Question: I am learning machine learning and I don't have much coding experience. While trying to understand 3d arrays, I was instructed to visualise a 2x4x3 array to be:

But when I create a random array with the same shape using:
'''
X = np.random.randint(10, size=(2, 4, 3))
print(X)
'''
the output is
'''
[[[6 1 0]
[6 6 5]
[2 7 0]
[5 4 3]]
[[7 8 2]
[9 1 2]
[2 0 1]
[8 0 9]]]
'''
This looks like 4x3x2 to me.
Am I wrong in understanding 2x4x3 as the image given above? Why is python printing 3d arrays like this? And finally if my mental visualisation is correct, how are the generated random values arranged in the image?
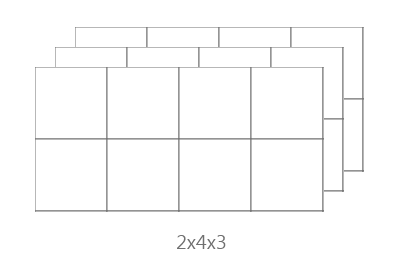
Answer: MATLAB/Octave does display this 3d array as 3 blocks of (2,4) matrices
'''
>> reshape(1:24,2, 4, 3)
ans =
ans(:,:,1) =
1 3 5 7
2 4 6 8
ans(:,:,2) =
9 11 13 15
10 12 14 16
ans(:,:,3) =
17 19 21 23
18 20 22 24
'''
But here the trailing dimension is the outermost. This called column major or Fortran convention. Notice how the values increase, going down the column.
But in numpy the leading dimension is outer most. Values increase across the rows. This is a row-major or C ordering
'''
In [22]: np.arange(1,25).reshape(2,4,3)
Out[22]:
array([[[ 1, 2, 3],
[ 4, 5, 6],
[ 7, 8, 9],
[10, 11, 12]],
[[13, 14, 15],
[16, 17, 18],
[19, 20, 21],
[22, 23, 24]]])
'''
This dimension ordering matches the nesting in the list equivalent:
'''
In [24]: np.arange(1,25).reshape(2,4,3).tolist()
Out[24]:
[[[1, 2, 3], [4, 5, 6], [7, 8, 9], [10, 11, 12]],
[[13, 14, 15], [16, 17, 18], [19, 20, 21], [22, 23, 24]]]
'''
The meaning of the dimensions comes from the application and user, not from Python/numpy. Images are often (height, width, channels). Computationally it may be convenient to keep the 3 (or 4) elements of a channel for one pixel together, that is, make it that dimension last. So your (2,4,3) could be thought of as a (2,4) image with 3 colors (rgb). The normal 'numpy' print isn't the best for visualizing that.
But if the image is (400, 600, 3) shape, we don't want a 'print' of the array. We want a plot or image display, a picture, that renders that last dimension as colors.